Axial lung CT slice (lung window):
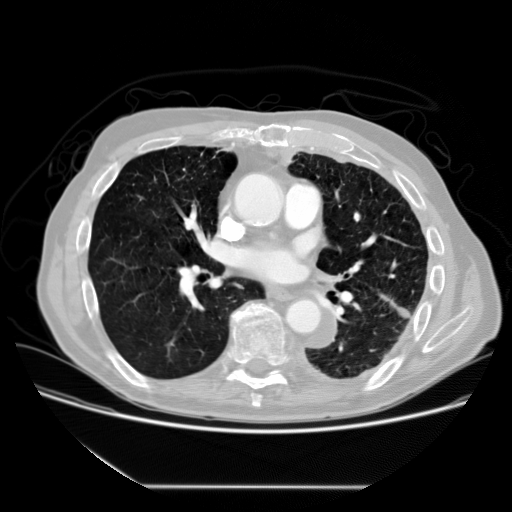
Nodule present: no